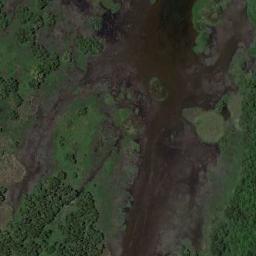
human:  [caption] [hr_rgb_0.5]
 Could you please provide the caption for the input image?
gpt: Many waters of different sizes are surrounded by wetlands .

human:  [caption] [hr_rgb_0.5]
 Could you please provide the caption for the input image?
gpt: The wetland consists of bare land and green plants .

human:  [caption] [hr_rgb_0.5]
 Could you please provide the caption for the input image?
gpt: The surface of the lake in a wetland is covered with a large dense dark green and light green mixed plants .

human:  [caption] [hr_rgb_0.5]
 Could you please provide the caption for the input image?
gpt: Except for the waters, this wetland is covered by vegetation .

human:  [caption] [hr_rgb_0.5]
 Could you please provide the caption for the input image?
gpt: There are many green areas and some water areas on the wetland .